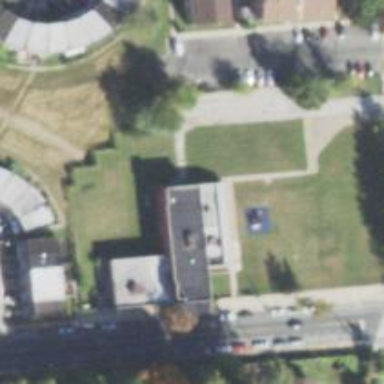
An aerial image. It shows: Kindergarten.